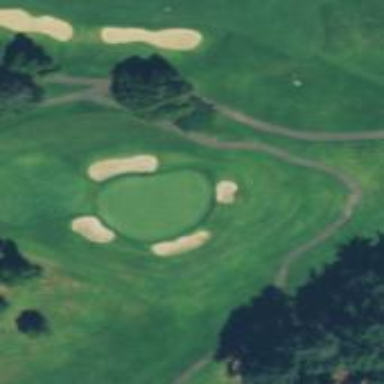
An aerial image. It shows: Golf hole.